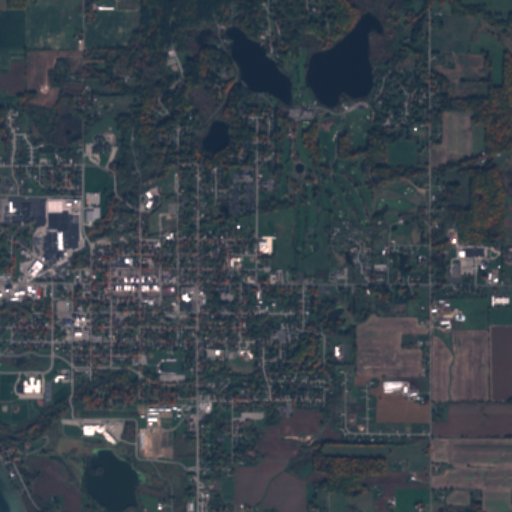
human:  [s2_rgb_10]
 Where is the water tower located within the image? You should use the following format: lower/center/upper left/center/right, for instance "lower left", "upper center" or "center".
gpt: The water tower is located in the center right of the image.
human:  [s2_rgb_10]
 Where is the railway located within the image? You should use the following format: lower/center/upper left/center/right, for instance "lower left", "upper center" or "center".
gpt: The railway is located in the lower left of the image.
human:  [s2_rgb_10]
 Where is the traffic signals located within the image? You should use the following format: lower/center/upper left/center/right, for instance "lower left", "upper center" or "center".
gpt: The traffic signals is located in the center left of the image.
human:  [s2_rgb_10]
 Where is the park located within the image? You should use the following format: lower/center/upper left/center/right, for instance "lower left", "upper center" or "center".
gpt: There is no park in the image.